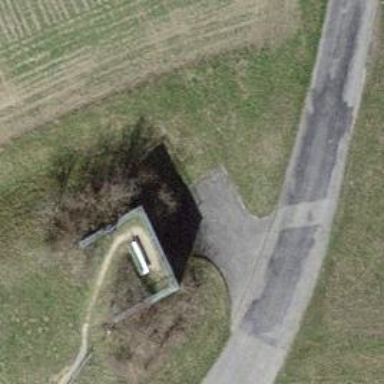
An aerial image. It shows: Bench for seating.